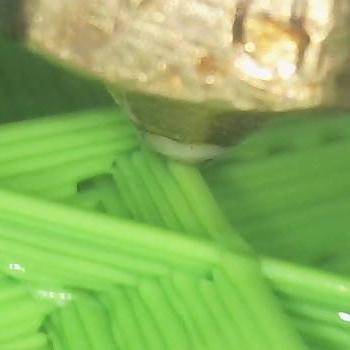
Flow rate: 94%